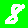
Digit: 8